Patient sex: M
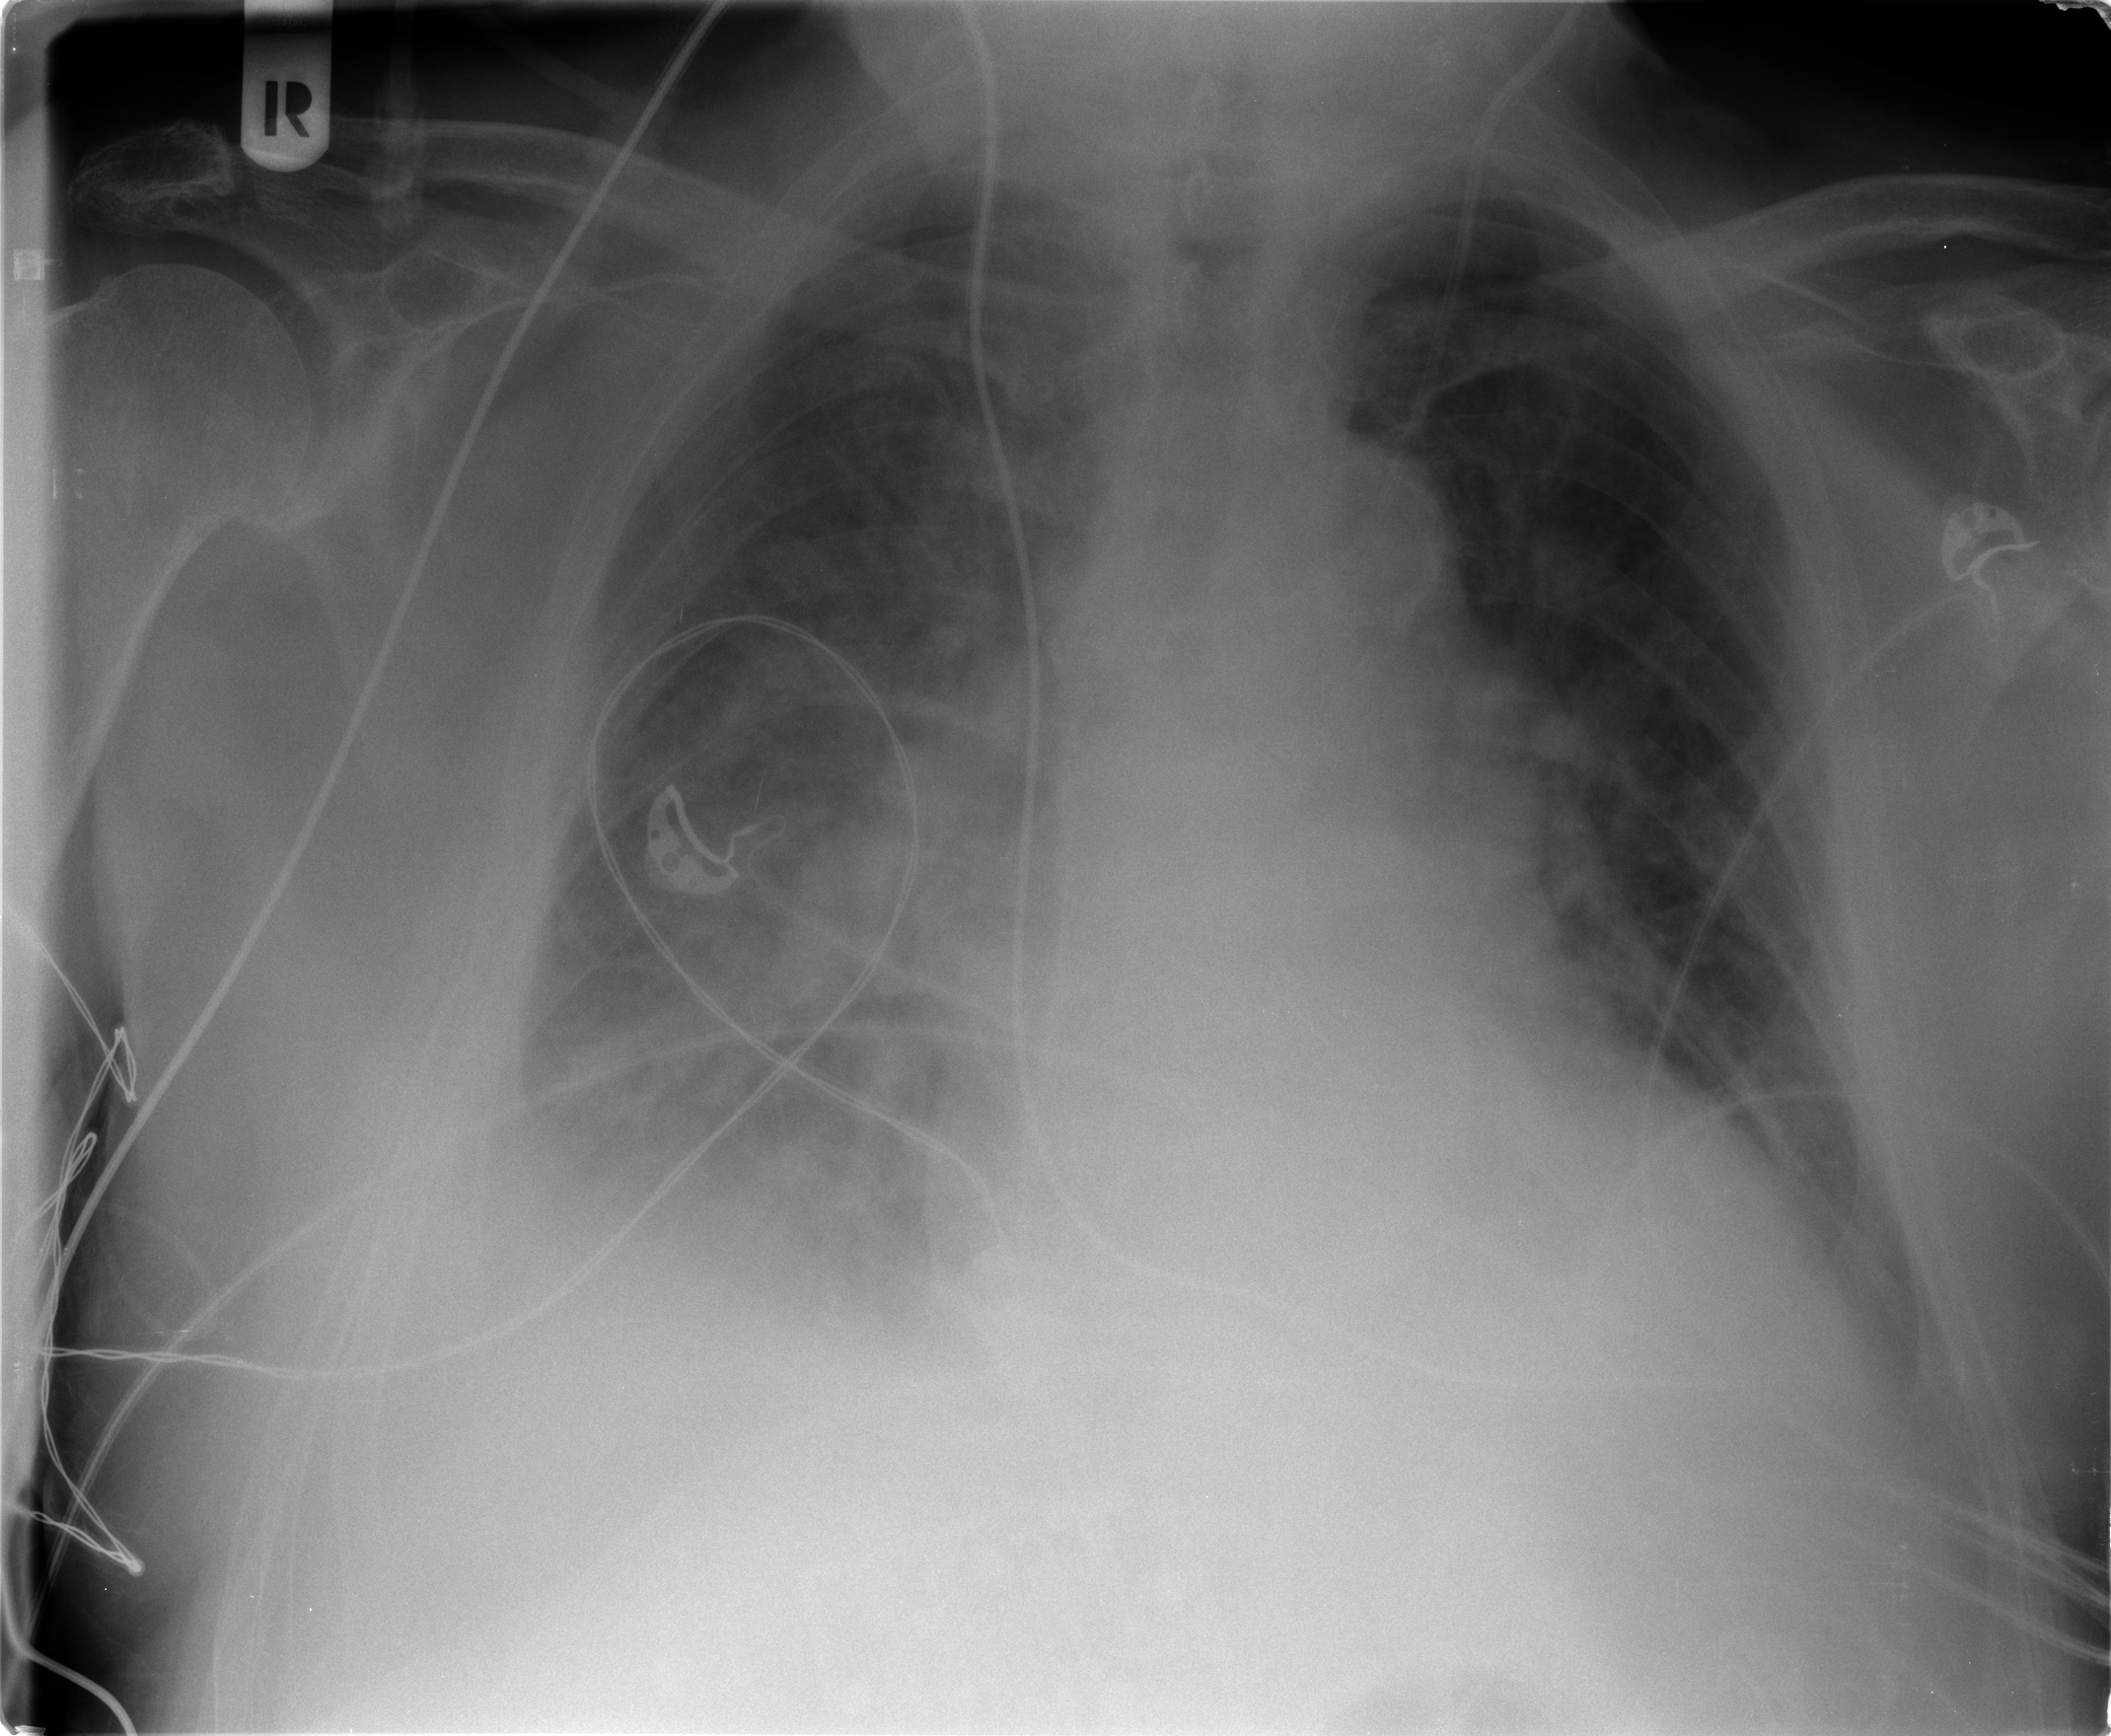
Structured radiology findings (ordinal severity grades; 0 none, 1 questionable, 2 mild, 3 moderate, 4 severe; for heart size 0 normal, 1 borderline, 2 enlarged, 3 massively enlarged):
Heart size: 2
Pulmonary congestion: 2
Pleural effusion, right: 3
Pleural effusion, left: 2
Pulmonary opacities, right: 3
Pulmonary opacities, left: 2
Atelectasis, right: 3
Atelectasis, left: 2